Question: Hi , how can I make this using a collection view ?
or when I tap on a button , It'll create a collectionView in my view controller .
Actually I want to add a collection view but I want the number of it to be dynamically cause I'm getting it's count from a server .
Please help me .

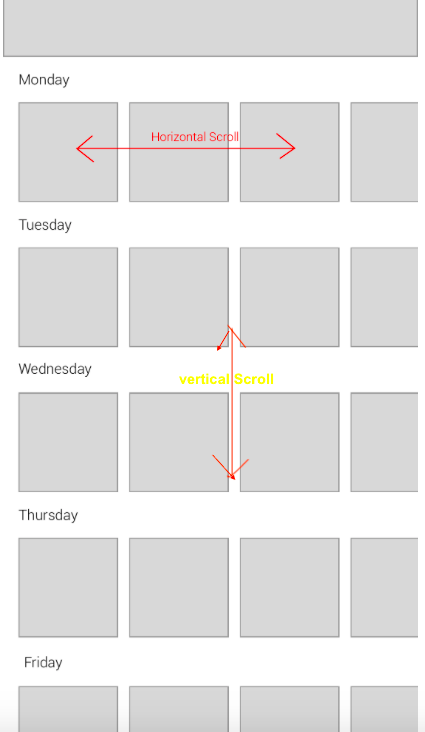
Answer: try this,I hope this will help you,
//viewcontroller.swift
'''
func tableView(_ tableView: UITableView, numberOfRowsInSection section: Int) -> Int {
return 10;
}
func tableView(_ tableView: UITableView, cellForRowAt indexPath: IndexPath) -> UITableViewCell {
let cell: TableViewCell = tableView.dequeueReusableCell(withIdentifier: "cell") as! TableViewCell
return cell
}
'''
//Tableviewcell.swift
'''
class TableViewCell: UITableViewCell,UICollectionViewDelegate,UICollectionViewDataSource{
@IBOutlet var collectionview2: UICollectionView!
@IBOutlet var collectionview1: UICollectionView!
override func awakeFromNib() {
super.awakeFromNib()
collectionview1.dataSource = self
collectionview1.delegate = self
collectionview2.dataSource = self
collectionview2.delegate = self
}
override func setSelected(_ selected: Bool, animated: Bool) {
super.setSelected(selected, animated: animated)
// Configure the view for the selected state
}
func collectionView(_ collectionView: UICollectionView, numberOfItemsInSection section: Int) -> Int {
if(collectionView == collectionview1){
return 5
}else{
return 10
}
}
func collectionView(_ collectionView: UICollectionView, cellForItemAt indexPath: IndexPath) -> UICollectionViewCell {
if(collectionView == collectionview1){
let cell:UICollectionViewCell = collectionView.dequeueReusableCell(withReuseIdentifier: "collectionCell", for: indexPath)
return cell
}else {
let cell1 = collectionView.dequeueReusableCell(withReuseIdentifier: "collectionCell", for: indexPath)
return cell1
}
}
}
'''
Finally set "collectionview1" scroll direction has Horizontal and set "collectionview2" scroll direction has Vertical.